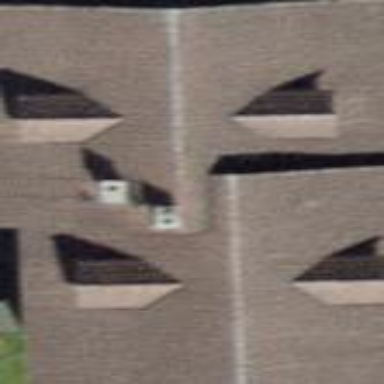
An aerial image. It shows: Gabled terrace building with roof tiles.